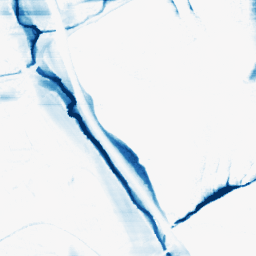
Category: morphological
Decomposition family: morphological_rect
Decomposition parameters: operation: closing
width: 50
height: 5
Upsampling method: bicubic
Upsampling parameters: scale: 4
Upsampling scale: 4